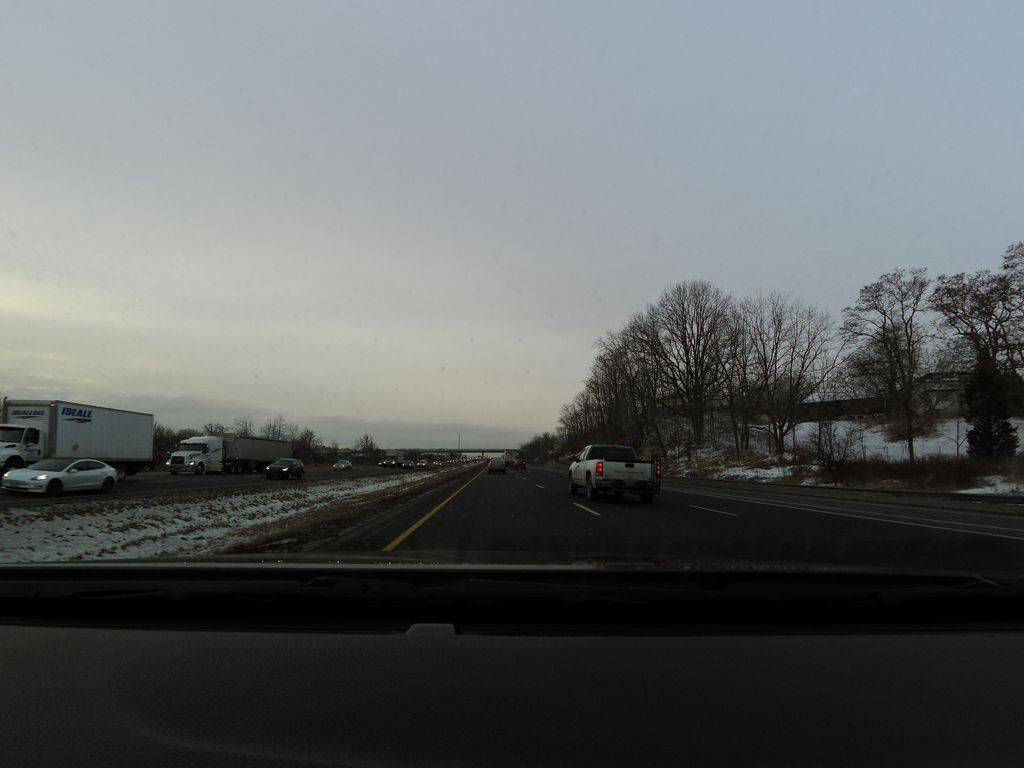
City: hamilton